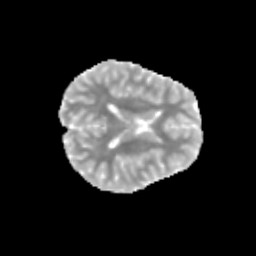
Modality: MD
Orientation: axial
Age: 12
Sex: female
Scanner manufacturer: siemens
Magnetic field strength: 3 T
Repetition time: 3.8 s
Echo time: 0.07 s